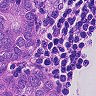
Metastatic tissue present: yes